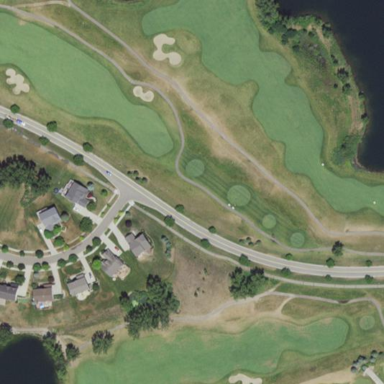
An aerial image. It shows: Area of rough grass used for golf.